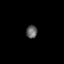
Tissue: prostate
Cell type: Myeloid cells
Senescence score: 0.1817
Nuclear area (px): 142
Mean DAPI intensity: 96.937